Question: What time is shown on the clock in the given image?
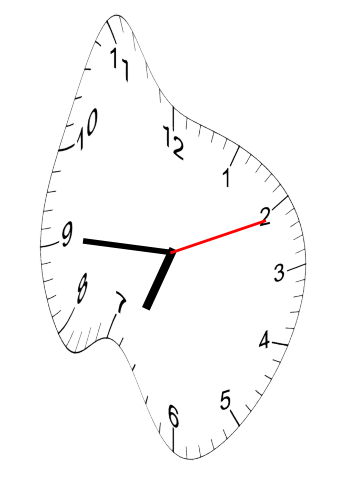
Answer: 06:45:11